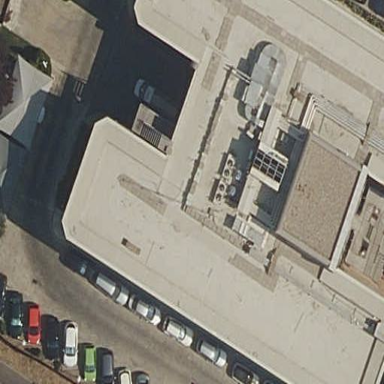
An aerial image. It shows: Commercial building.